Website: bh-photo
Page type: payment
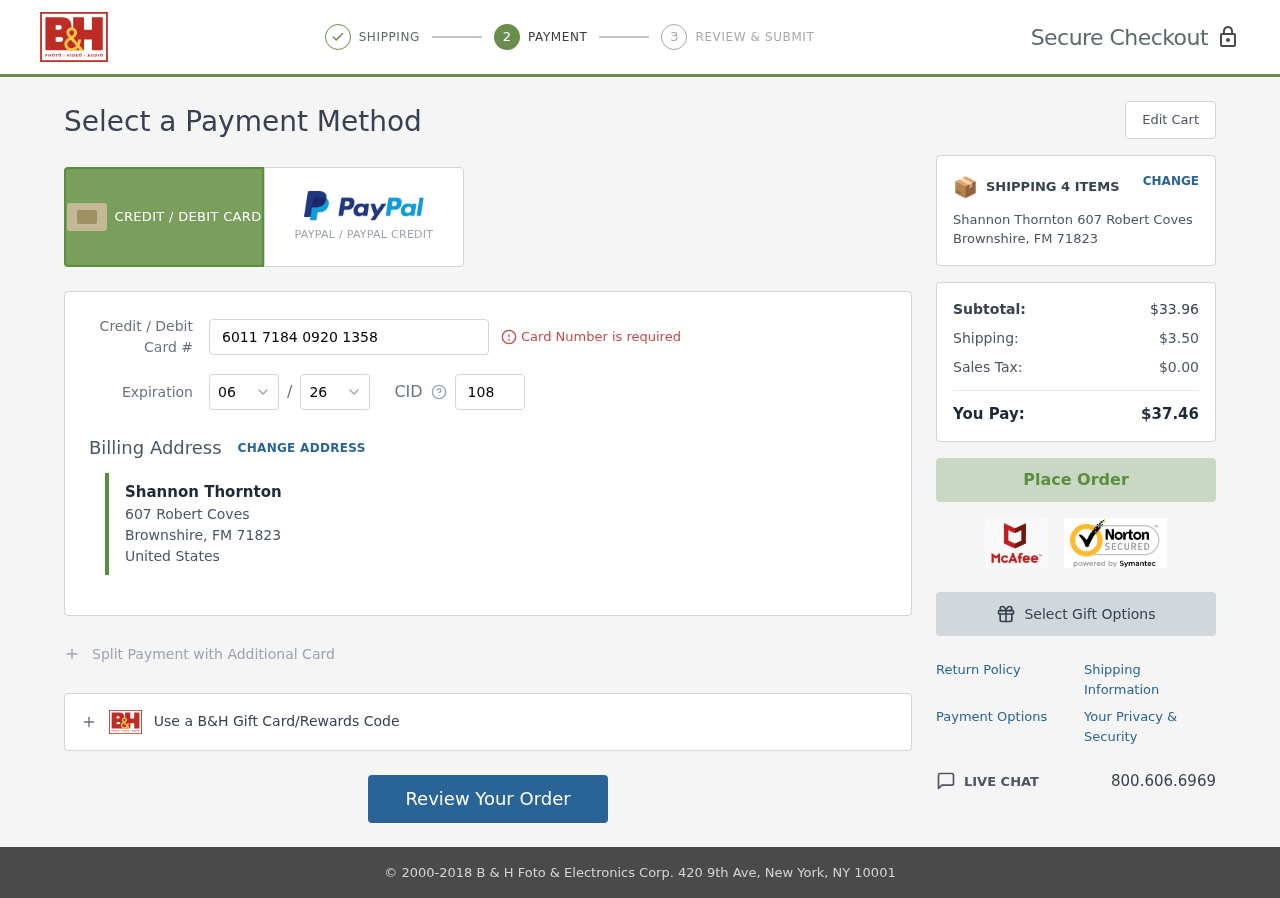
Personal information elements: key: PII_CARD_CVV
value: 108
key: PII_CARD_EXPIRY_MONTH
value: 06
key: PII_CARD_EXPIRY_YEAR
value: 26
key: PII_CARD_NUMBER
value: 6011 7184 0920 1358
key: PII_CITY
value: Brownshire
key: PII_COUNTRY
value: United States
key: PII_FULLNAME
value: Shannon Thornton
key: PII_POSTCODE
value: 71823
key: PII_STATE_ABBR
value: FM
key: PII_STREET
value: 607 Robert Coves
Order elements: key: ORDER_NUM_ITEMS
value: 4
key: ORDER_SUBTOTAL
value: $33.96
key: ORDER_SHIPPING_COST
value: $3.50
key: ORDER_TAX
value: $0.00
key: ORDER_TOTAL
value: $37.46